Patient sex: F
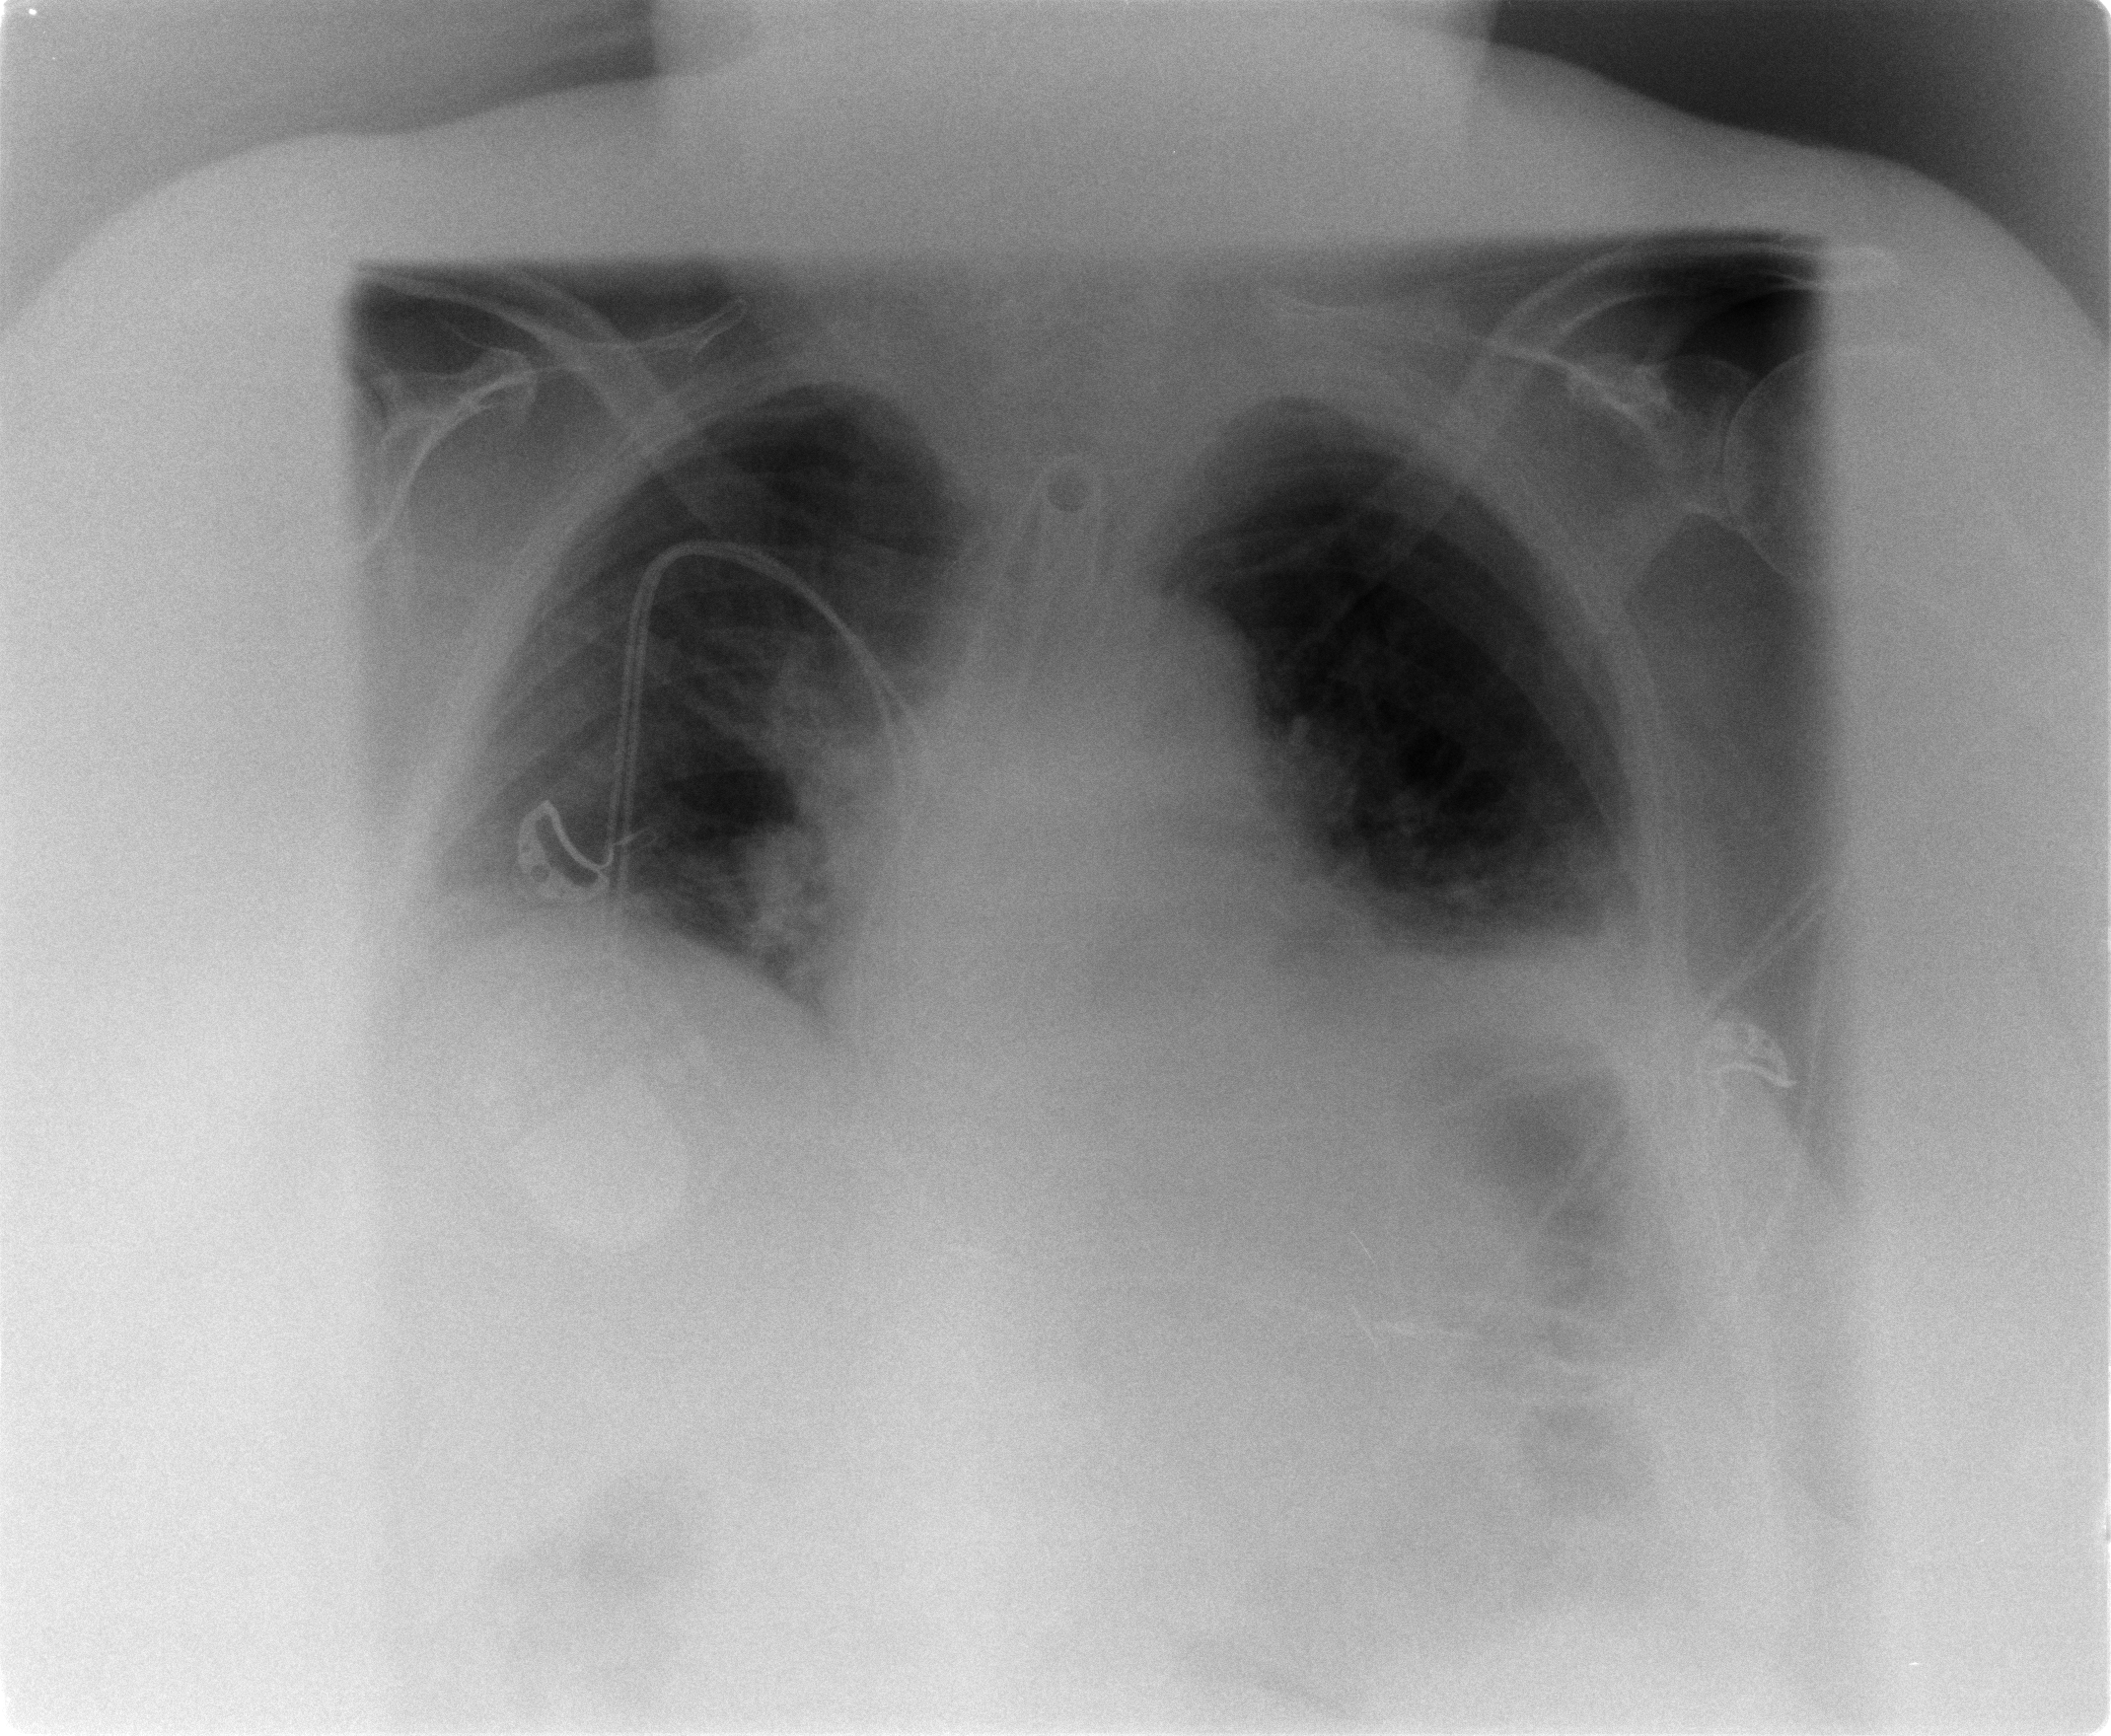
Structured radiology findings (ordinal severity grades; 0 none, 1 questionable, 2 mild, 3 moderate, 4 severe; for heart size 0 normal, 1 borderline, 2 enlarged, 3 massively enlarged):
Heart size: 0
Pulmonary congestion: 2
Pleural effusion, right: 2
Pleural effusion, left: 2
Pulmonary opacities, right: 0
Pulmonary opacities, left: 0
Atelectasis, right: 2
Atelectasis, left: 2